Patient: sex M, age 42
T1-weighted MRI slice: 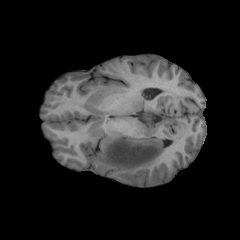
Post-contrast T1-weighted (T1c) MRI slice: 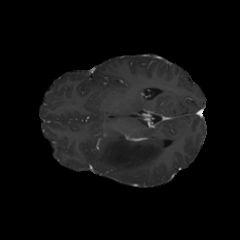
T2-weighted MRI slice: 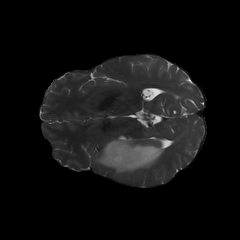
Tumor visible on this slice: yes
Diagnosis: Astrocytoma, IDH-mutant
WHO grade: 2